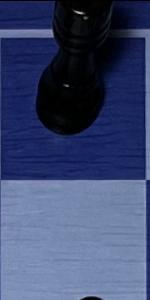
Label: Empty